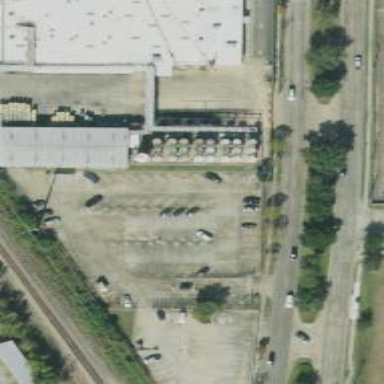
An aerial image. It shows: Storage tank with man-made structure.